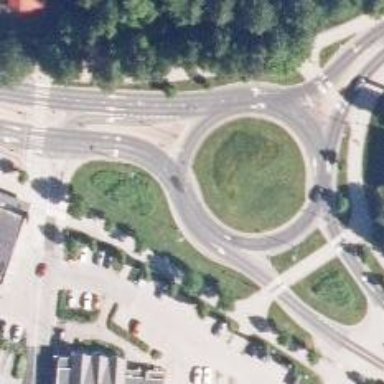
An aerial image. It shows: Asphalt road that is secondary route leading to roundabout.